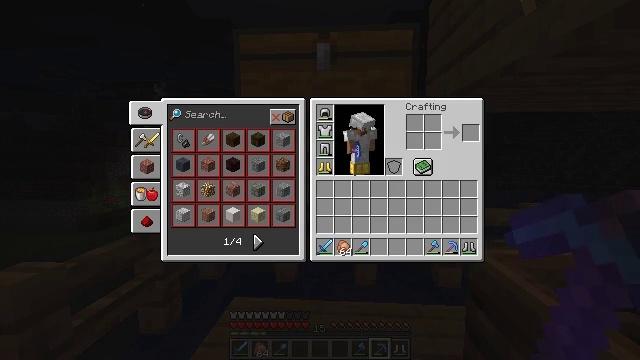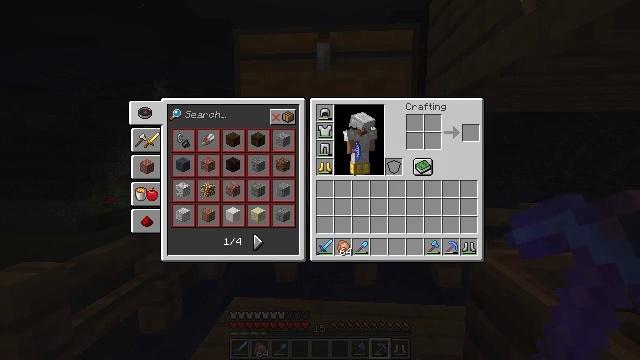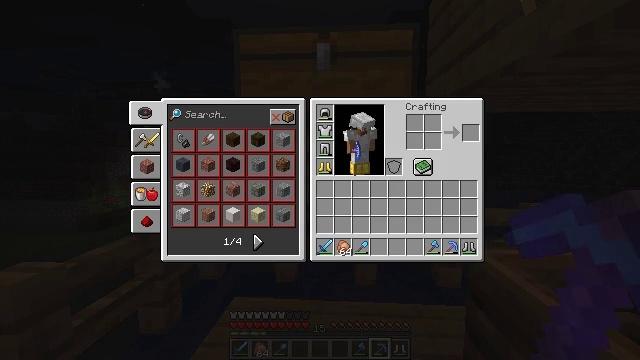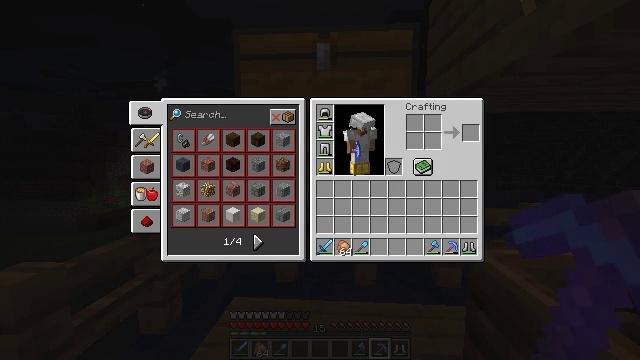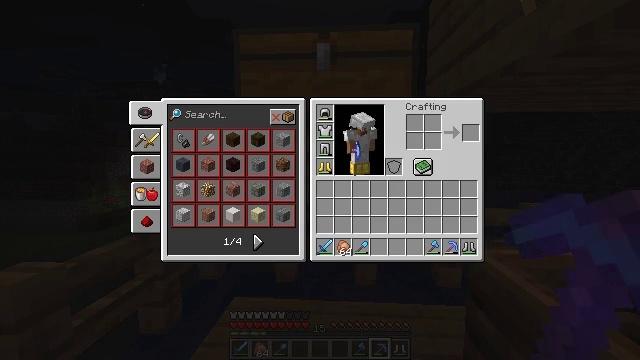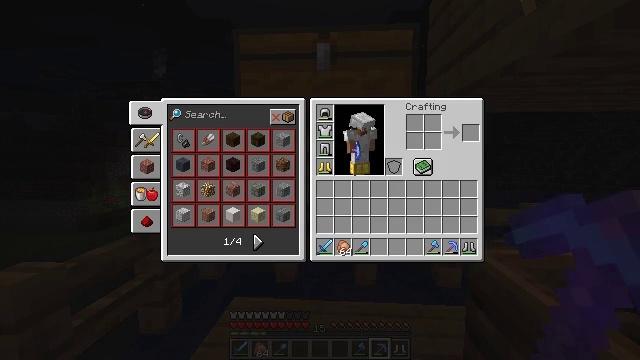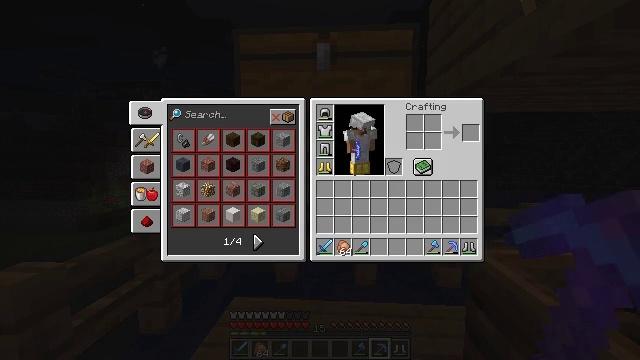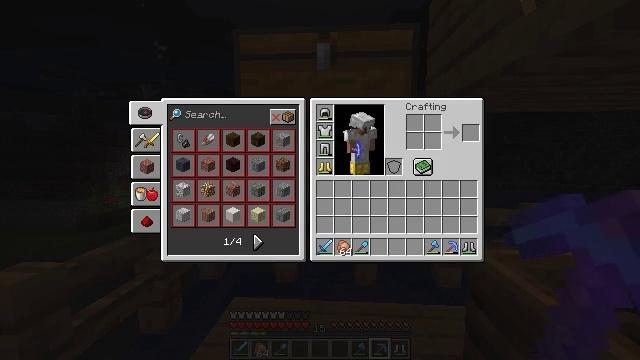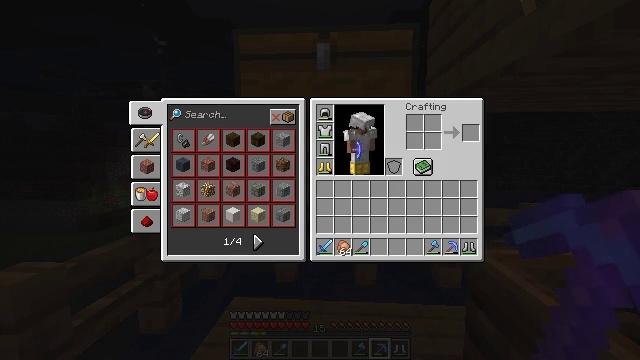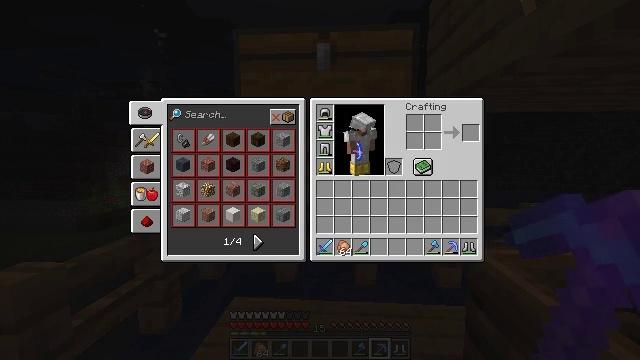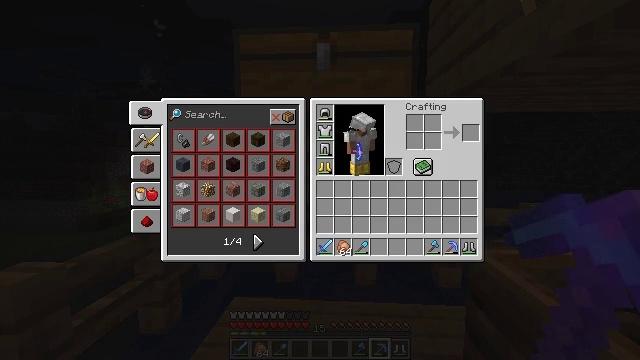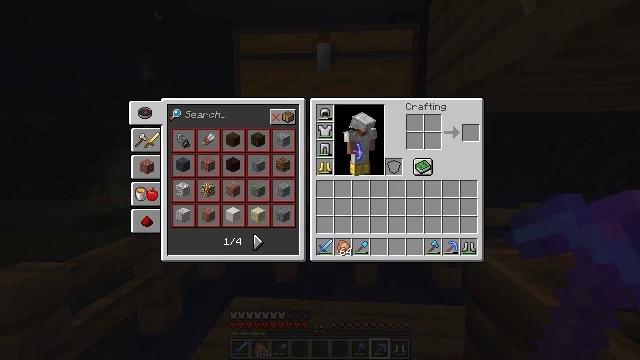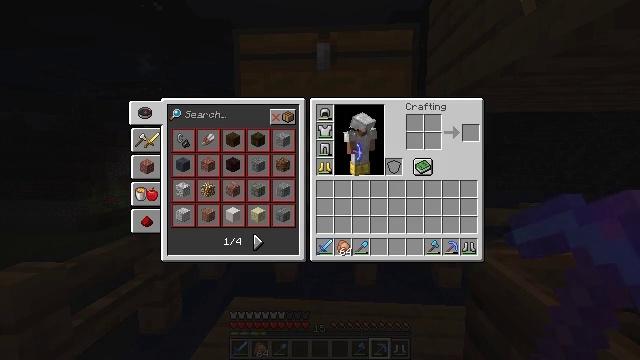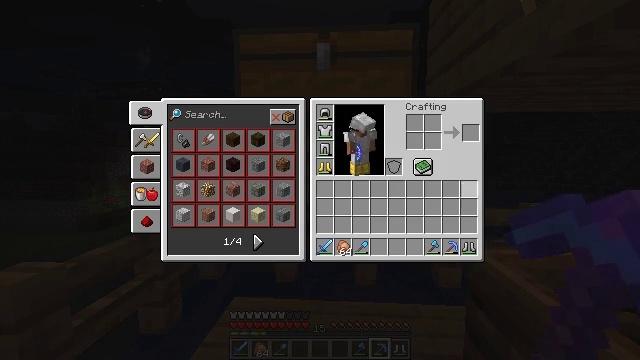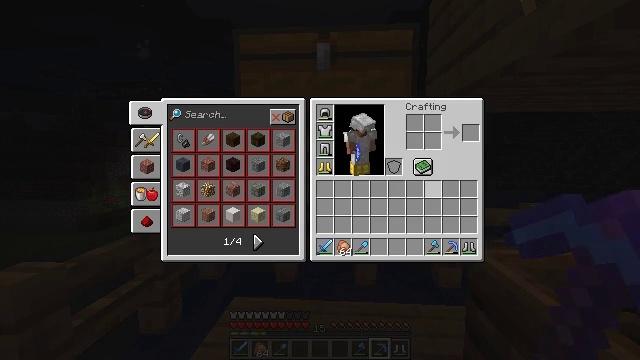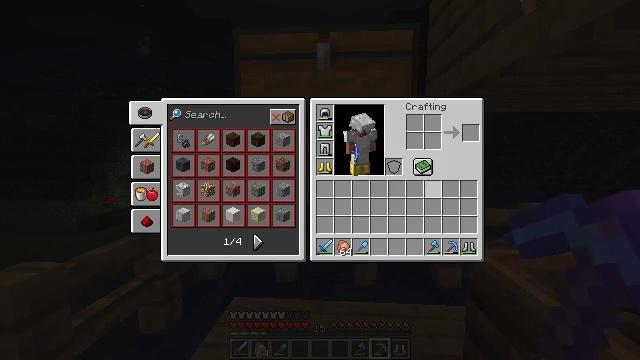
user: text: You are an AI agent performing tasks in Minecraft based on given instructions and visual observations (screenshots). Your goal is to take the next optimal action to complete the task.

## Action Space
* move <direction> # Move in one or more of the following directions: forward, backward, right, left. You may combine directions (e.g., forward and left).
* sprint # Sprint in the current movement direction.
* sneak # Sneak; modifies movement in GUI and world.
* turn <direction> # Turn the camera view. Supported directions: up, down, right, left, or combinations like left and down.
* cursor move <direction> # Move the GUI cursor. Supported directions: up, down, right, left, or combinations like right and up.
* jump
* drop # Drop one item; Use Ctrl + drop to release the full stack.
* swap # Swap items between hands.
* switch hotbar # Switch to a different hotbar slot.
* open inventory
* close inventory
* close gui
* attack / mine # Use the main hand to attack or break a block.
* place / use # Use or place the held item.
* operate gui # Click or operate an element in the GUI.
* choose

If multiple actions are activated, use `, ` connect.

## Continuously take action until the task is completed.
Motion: motion action
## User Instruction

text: Gather spruce leaves to collect foliage.
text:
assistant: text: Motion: no_op
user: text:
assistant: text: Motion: no_op
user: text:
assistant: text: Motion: no_op
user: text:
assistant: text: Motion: no_op
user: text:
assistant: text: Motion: no_op
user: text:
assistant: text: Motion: cursor move right
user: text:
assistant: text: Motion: cursor move right
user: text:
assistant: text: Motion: cursor move right and down
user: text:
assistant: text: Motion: no_op
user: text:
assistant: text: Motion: no_op
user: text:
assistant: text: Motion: cursor move left
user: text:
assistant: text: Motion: cursor move left
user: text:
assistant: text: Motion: cursor move left
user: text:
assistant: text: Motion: cursor move left
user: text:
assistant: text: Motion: no_op
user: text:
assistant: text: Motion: no_op
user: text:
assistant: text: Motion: no_op
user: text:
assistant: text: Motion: no_op
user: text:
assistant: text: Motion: cursor move right and up
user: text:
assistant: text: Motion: no_op
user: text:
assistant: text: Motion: operate gui
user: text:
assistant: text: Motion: operate gui
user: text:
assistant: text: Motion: operate gui
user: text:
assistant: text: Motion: no_op
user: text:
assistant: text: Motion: no_op
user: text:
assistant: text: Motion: no_op
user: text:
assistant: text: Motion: no_op
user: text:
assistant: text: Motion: no_op
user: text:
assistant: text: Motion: no_op
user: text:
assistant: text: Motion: no_op